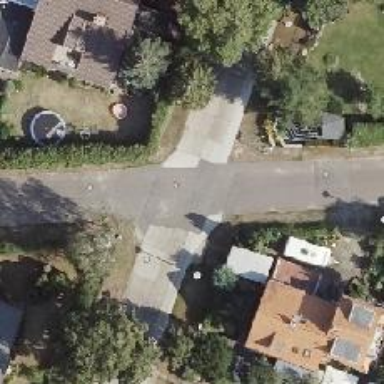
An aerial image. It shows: Residential road.